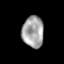
Tissue: skin
Cell type: Epithelial cells
Senescence score: 0.2501
Nuclear area (px): 663
Mean DAPI intensity: 163.367